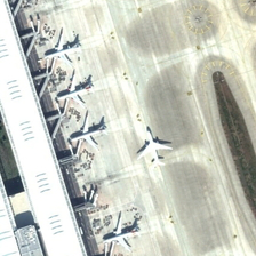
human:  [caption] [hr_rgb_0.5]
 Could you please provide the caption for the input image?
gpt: The oval green lawn crossed the railway tracks.

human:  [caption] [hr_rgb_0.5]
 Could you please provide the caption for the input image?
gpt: five planes are parked near a terminal in an airport .

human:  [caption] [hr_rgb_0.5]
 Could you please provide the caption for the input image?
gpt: The oval green lawn cut off the railway tracks.

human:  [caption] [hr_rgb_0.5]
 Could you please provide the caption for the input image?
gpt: Four planes were parked side by side .

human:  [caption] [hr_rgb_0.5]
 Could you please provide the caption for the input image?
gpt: A green oval lawn mowed the railway tracks.